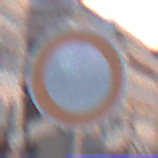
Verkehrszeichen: VerbotFahrzeugeAllerArt
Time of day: SunriseSunset
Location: Outdoor (Urban)
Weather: Clear
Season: NotSpecified
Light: Natural